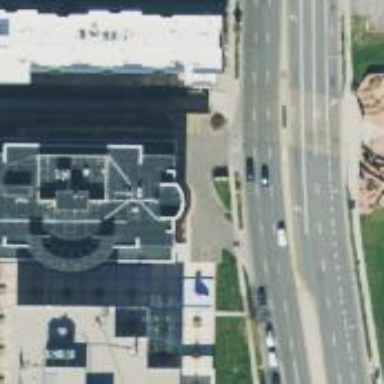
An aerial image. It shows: Footway tunnel passing through building.